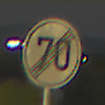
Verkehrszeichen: EndeGeschwindigkeit70
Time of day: Night
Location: Outdoor (Urban)
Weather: PartlyCloudy
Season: NotSpecified
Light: Artificial